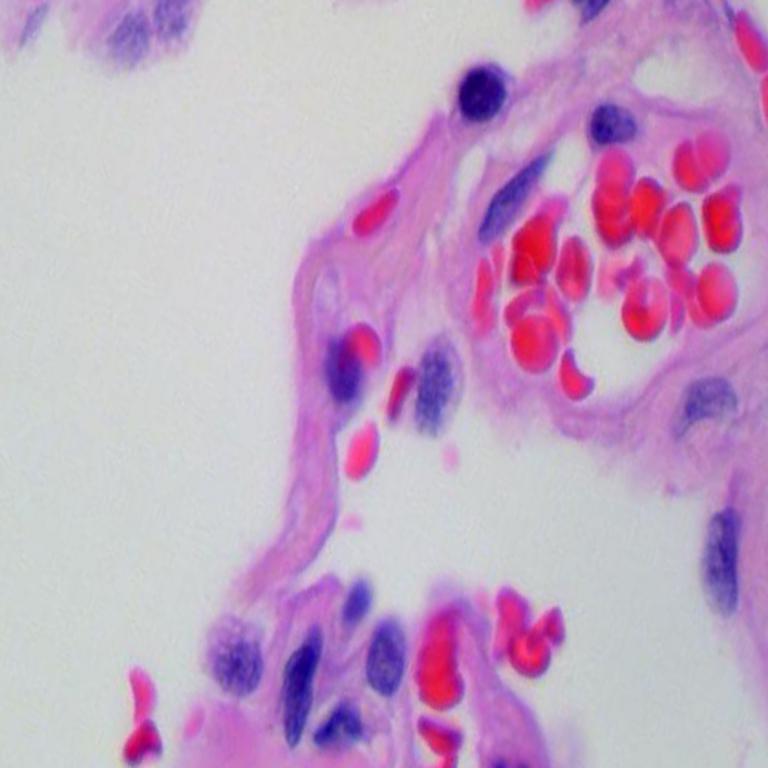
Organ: lung
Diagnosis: benign